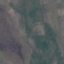
Label: HerbaceousVegetation